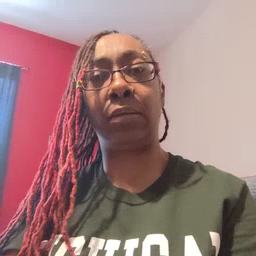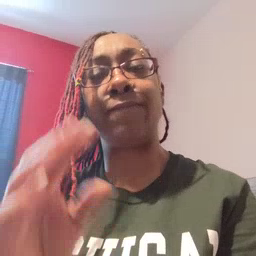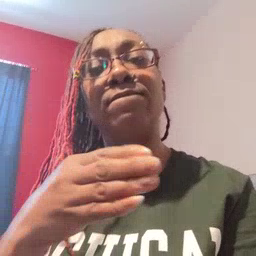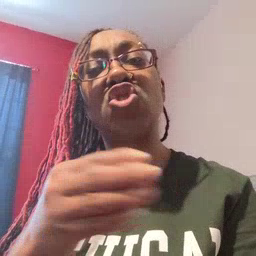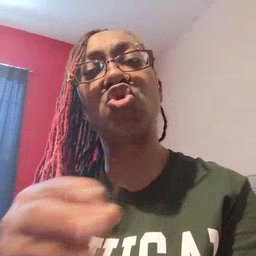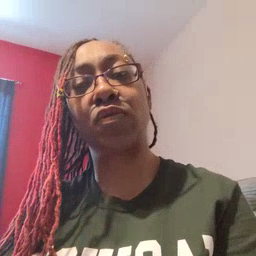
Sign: fish